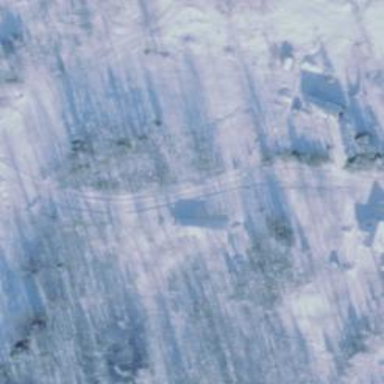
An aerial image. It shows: Simple house.